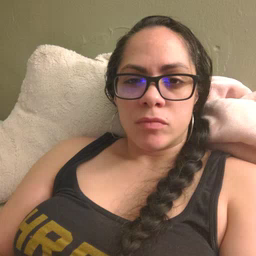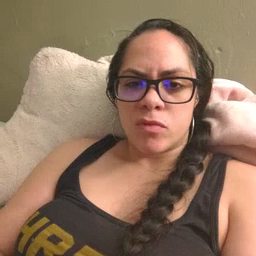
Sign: first